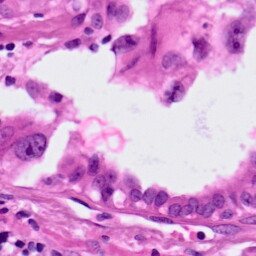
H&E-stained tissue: Lung